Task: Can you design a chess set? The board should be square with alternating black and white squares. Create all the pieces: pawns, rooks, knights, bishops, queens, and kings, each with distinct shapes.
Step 1401:
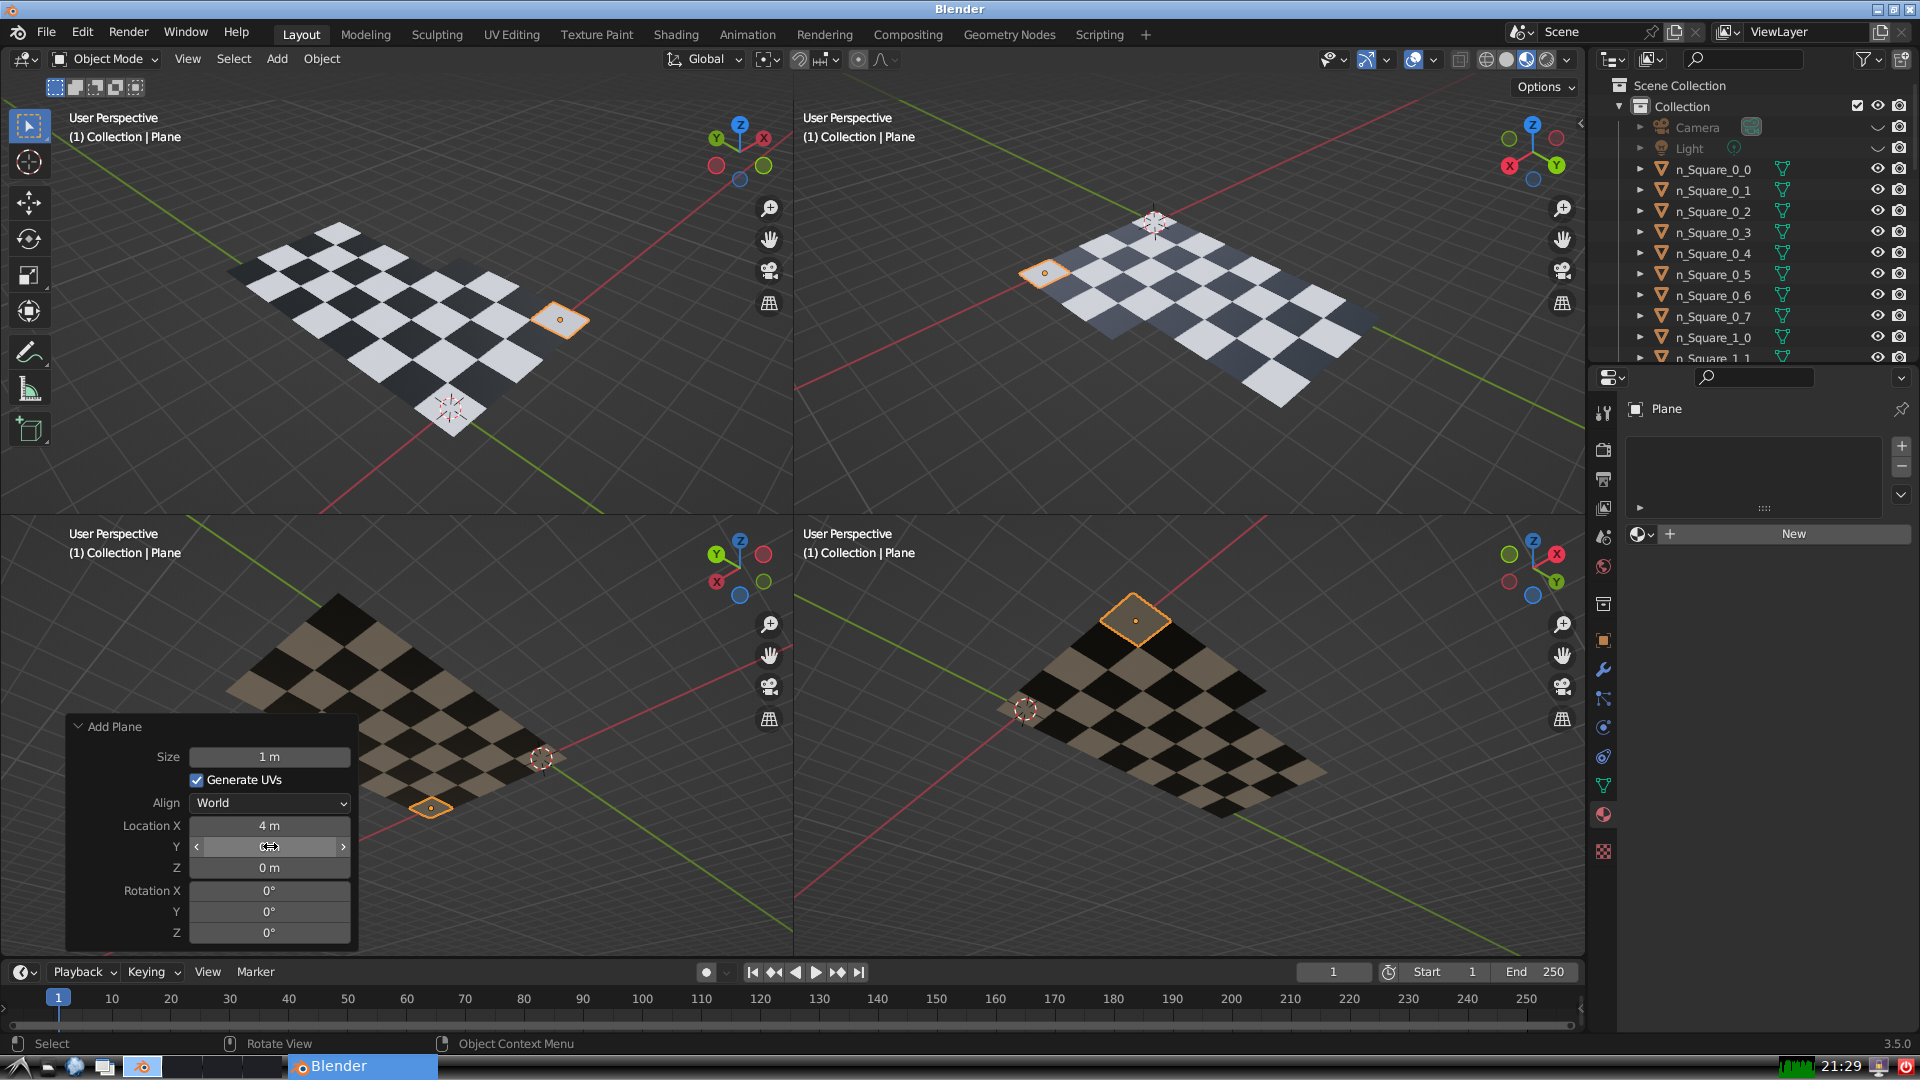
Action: click: no